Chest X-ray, PA view. Patient: 47 years old, sex F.
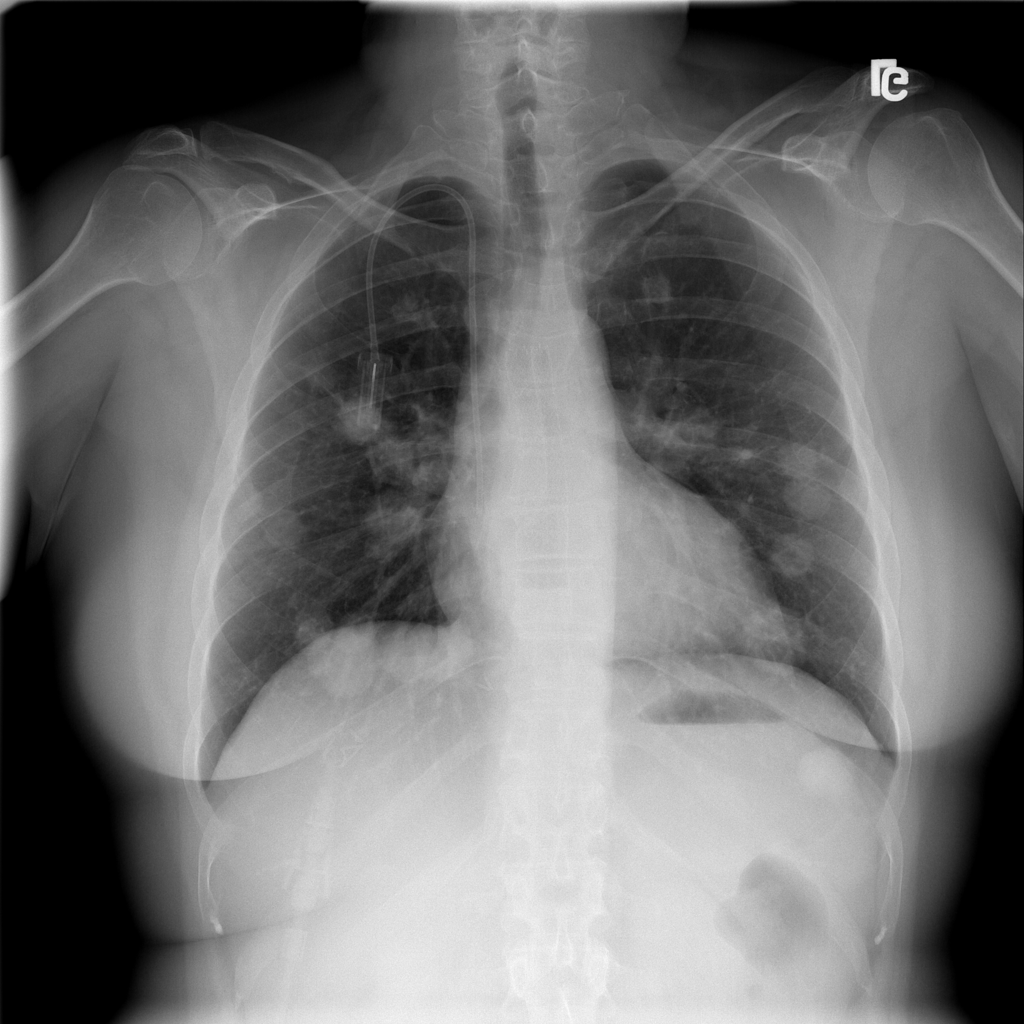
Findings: Infiltration